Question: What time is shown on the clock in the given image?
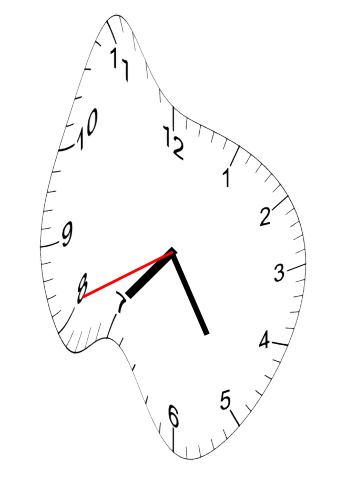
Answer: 07:24:41